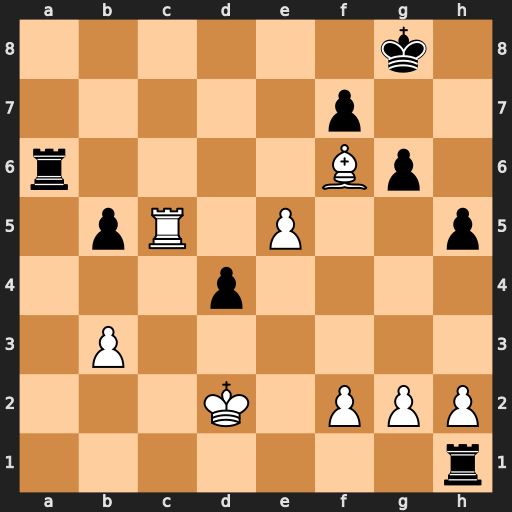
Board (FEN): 6k1/5p2/r4Bp1/1pR1P2p/3p4/1P6/3K1PPP/7r
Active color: w
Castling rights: -
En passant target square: -
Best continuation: Rc8+ Kh7 Rh8#